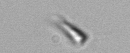
Label: Calciopappus